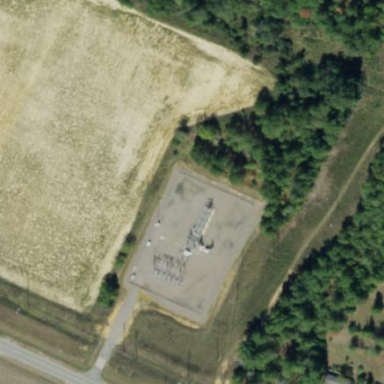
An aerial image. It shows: Distribution level power substation surrounded by fence.